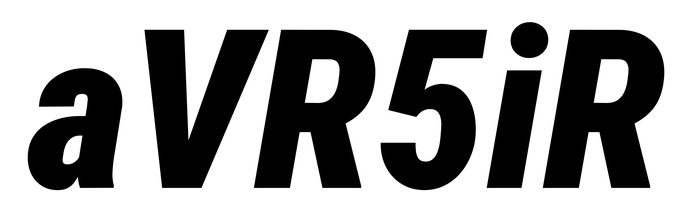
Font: Roboto-Italic_Condensed_Black_Italic